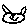
Label: cat